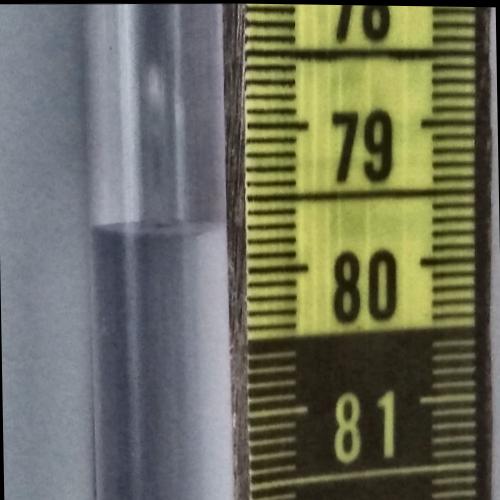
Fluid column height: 79.7 cm